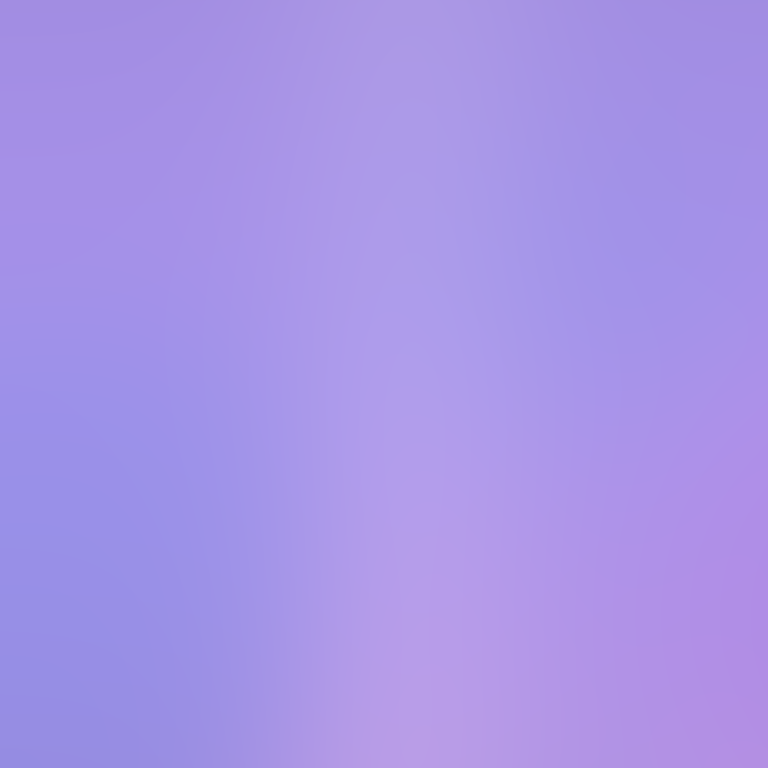
Abstract light effect, smooth gradient from soft lavender to light purple, calm atmosphere, diffuse glow, no room, no furniture, no objects.